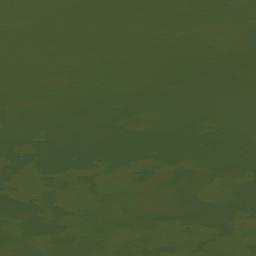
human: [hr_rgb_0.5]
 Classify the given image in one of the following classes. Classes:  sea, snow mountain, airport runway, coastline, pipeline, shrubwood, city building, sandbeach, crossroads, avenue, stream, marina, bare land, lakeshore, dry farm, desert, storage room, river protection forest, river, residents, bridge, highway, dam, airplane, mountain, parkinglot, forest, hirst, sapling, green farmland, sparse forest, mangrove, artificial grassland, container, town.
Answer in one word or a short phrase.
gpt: sea